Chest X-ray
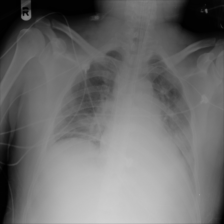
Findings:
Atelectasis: negative
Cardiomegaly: negative
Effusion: positive
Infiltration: positive
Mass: negative
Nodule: negative
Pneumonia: negative
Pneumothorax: negative
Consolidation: positive
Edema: negative
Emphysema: negative
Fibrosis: negative
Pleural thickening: negative
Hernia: negative